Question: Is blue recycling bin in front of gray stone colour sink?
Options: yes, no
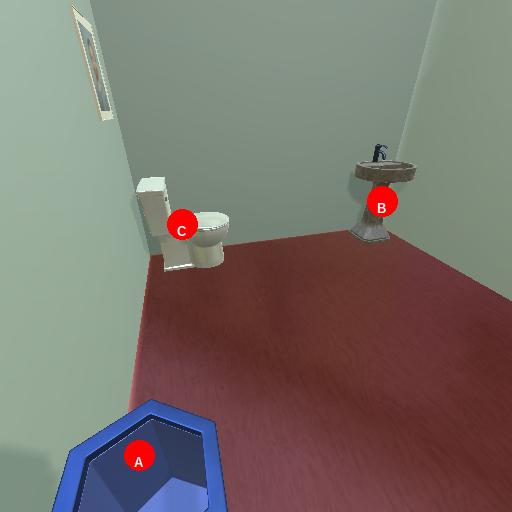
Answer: yes